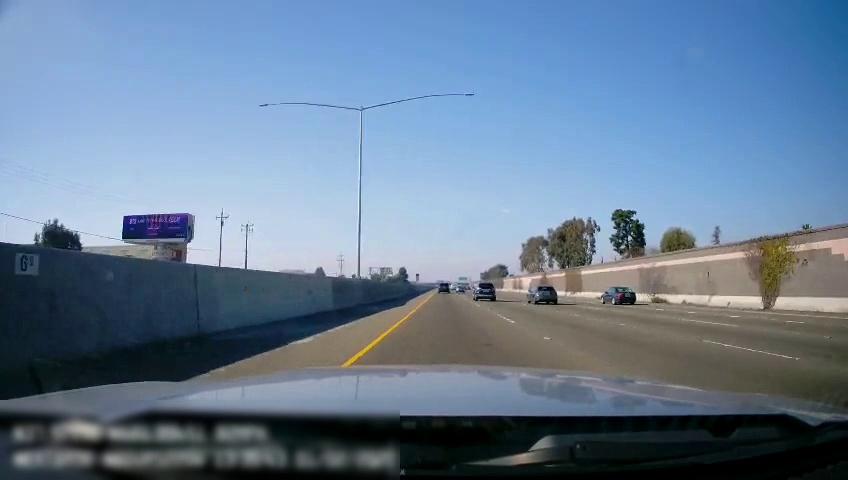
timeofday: Day
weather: Sunny
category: Drivable Space
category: Vehicles | Car
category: Vehicles | Car
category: Vehicles | SUV
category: Vehicles | SUV
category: Vehicles | Car
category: Lanes | Current Lane
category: Lanes | Current Lane
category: Lanes | Alternate Lane
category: Lanes | Alternate Lane
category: Lanes | Alternate Lane
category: Lanes | Opposite Lane